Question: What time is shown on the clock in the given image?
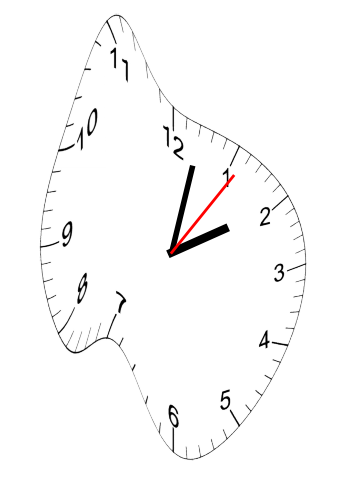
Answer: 02:02:06